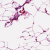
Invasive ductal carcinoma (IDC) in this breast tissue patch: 0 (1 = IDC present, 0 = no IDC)